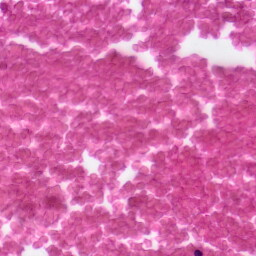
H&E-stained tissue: Lung